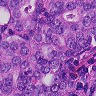
Metastatic tissue present: yes